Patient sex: M
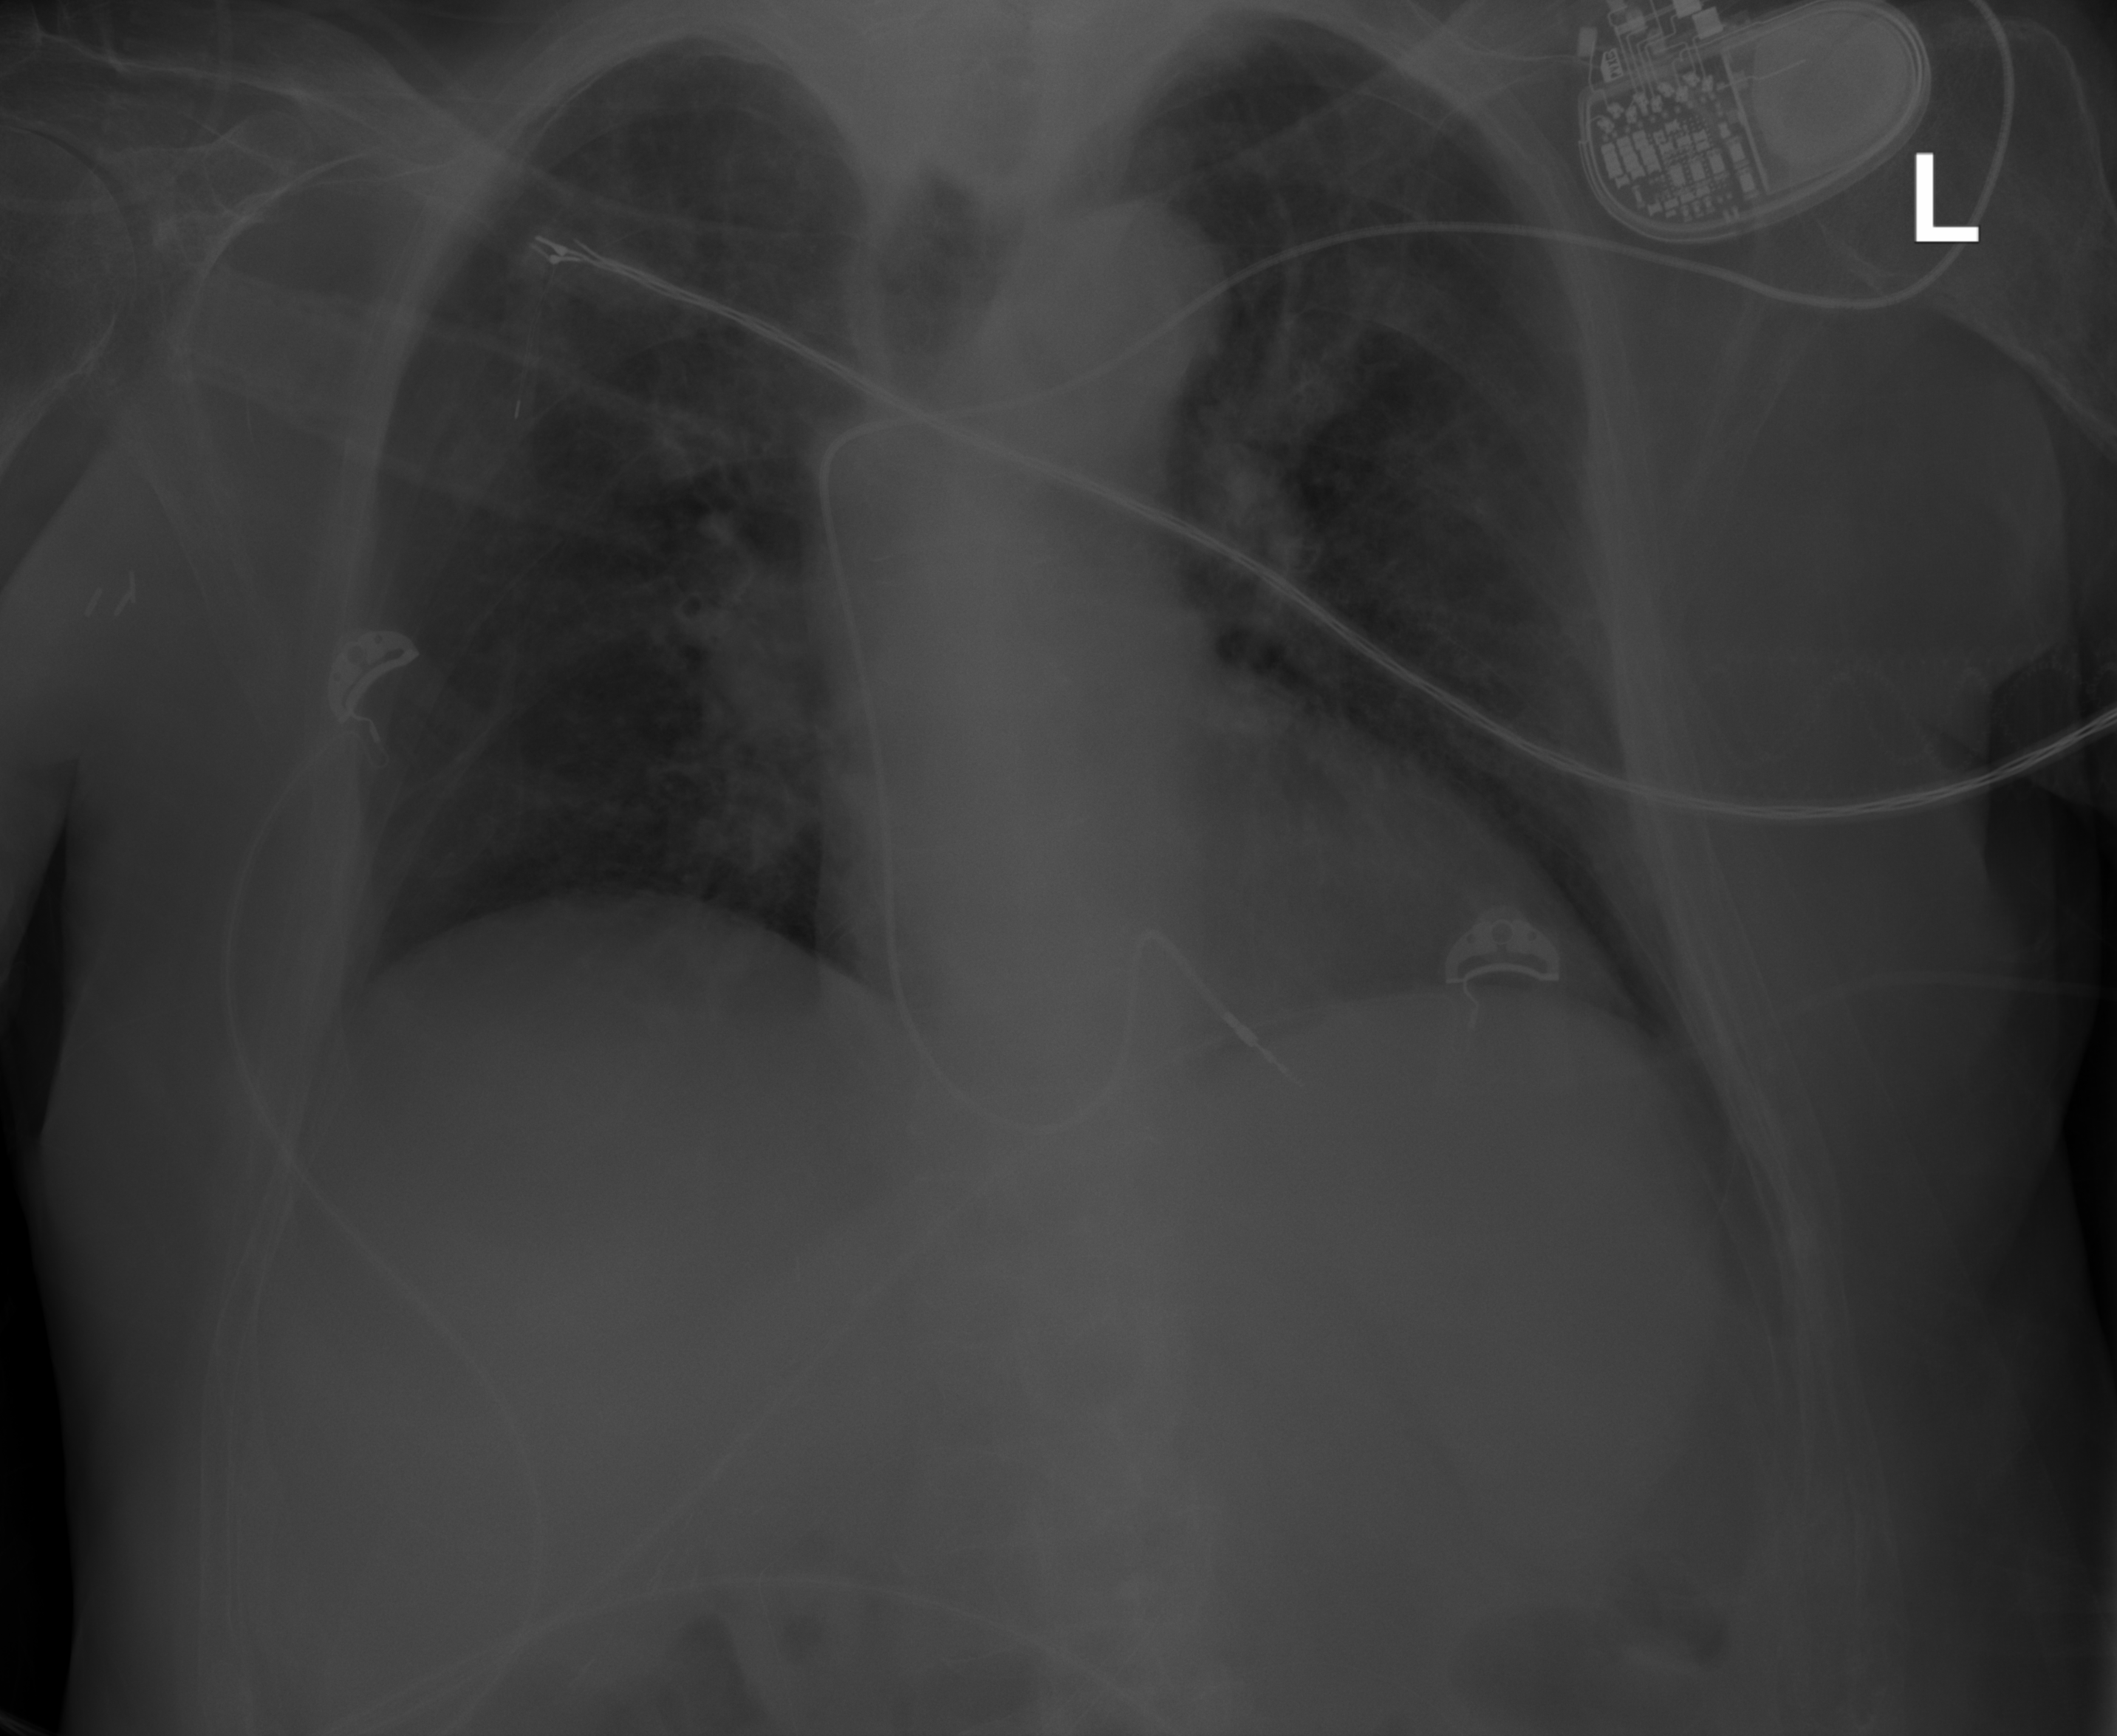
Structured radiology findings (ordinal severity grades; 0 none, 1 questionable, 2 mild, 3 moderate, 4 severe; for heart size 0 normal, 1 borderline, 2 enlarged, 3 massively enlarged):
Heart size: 2
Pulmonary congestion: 2
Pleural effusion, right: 0
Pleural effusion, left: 0
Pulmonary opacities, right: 2
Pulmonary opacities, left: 2
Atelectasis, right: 2
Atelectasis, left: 2